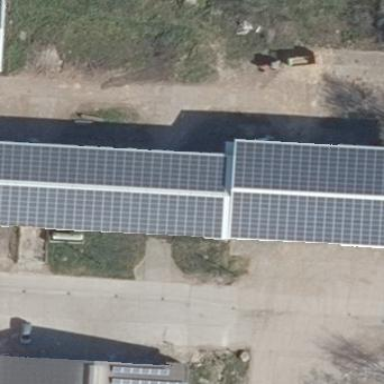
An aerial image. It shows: Farm auxiliary building with solar photovoltaic panel generator producing small amount of electricity.